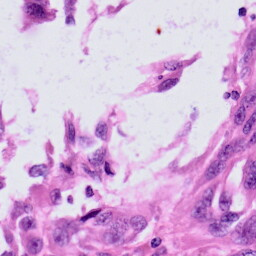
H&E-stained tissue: Skin